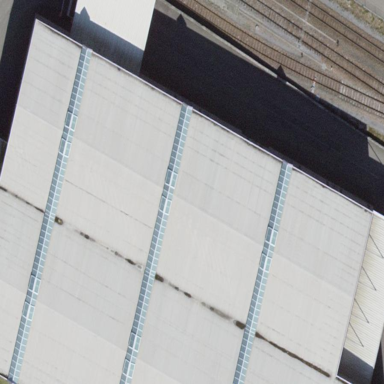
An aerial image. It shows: Industrial building.